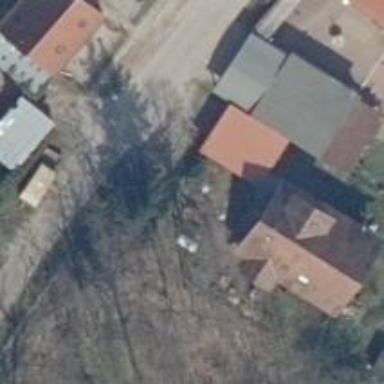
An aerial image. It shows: Group of garages.